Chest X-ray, AP view. Patient: 39 years old, sex M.
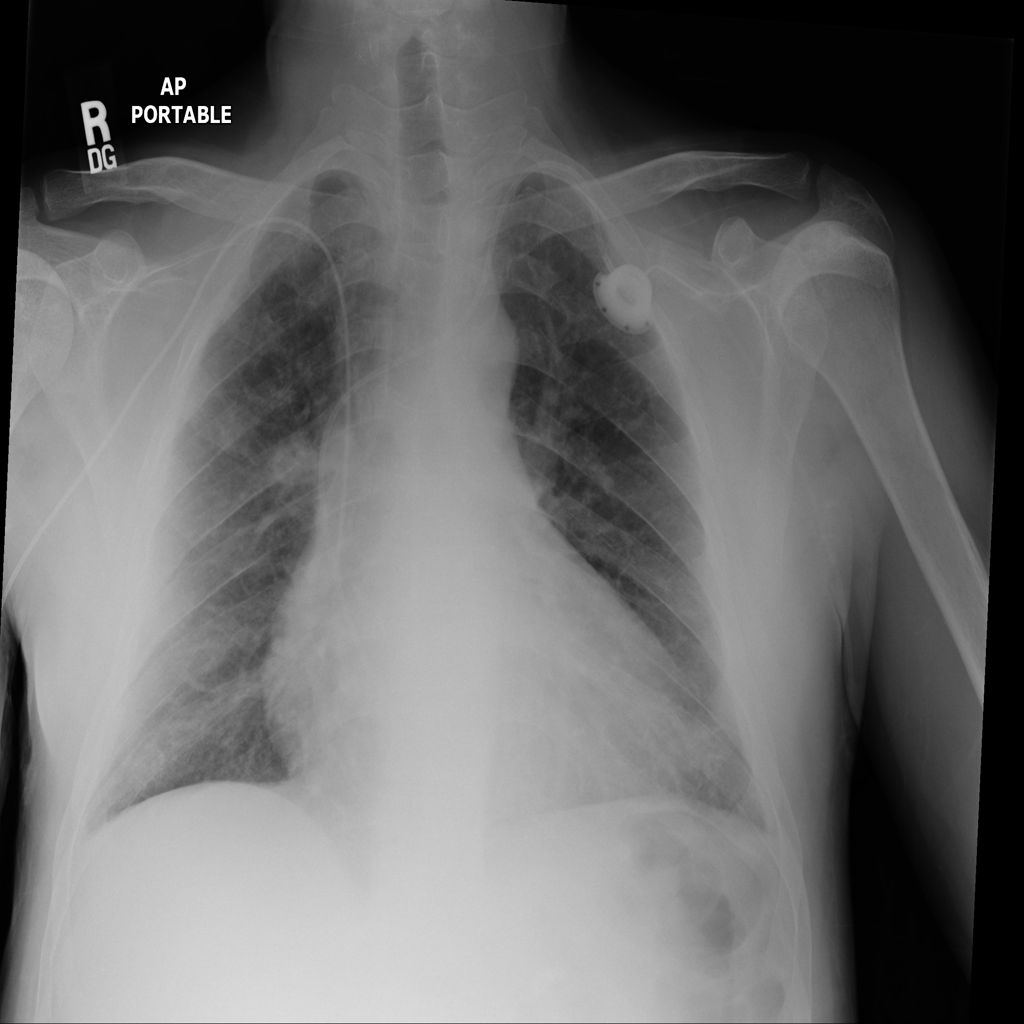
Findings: Consolidation